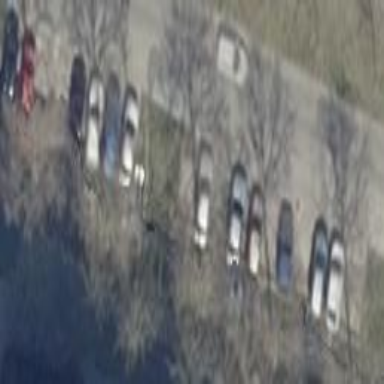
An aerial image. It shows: Street side parking area.